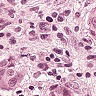
Metastatic tissue present: yes